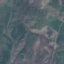
Land use / land cover class: HerbaceousVegetation